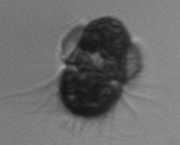
Label: Mesodinium